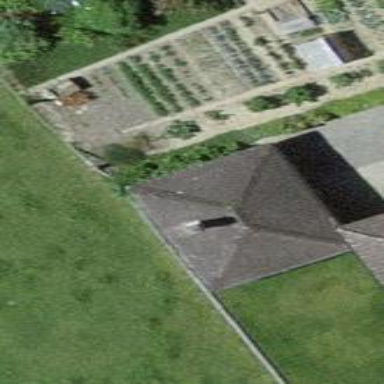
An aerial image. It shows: Shed building.